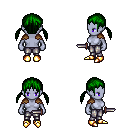
a pixel art fantasy rpg character, female body template, dark elf, purple skin, leather shoulder armor, metal pants, green twin-tailed hairstyle, gold boots, dagger, four views (front, back, left, right), 2x2 character sprite sheet, small pixel art, hard edges, no anti-aliasing